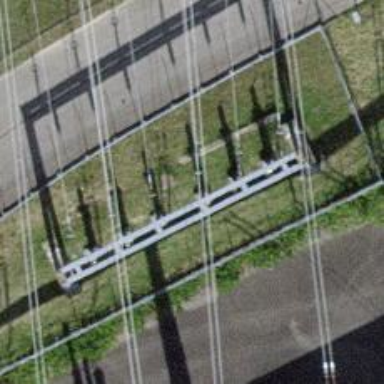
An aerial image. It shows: Insulator used in power equipment.